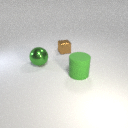
small brown metal cube behind large green rubber cylinder